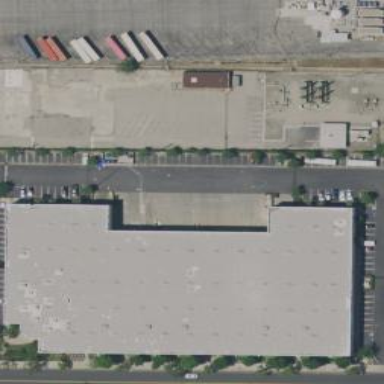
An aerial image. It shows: Warehouse.